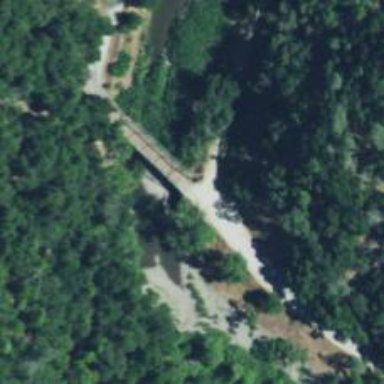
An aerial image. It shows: Unclassified road on green truss bridge.